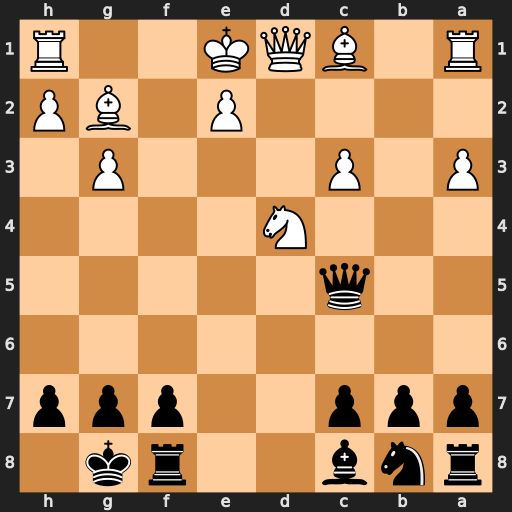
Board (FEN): rnb2rk1/ppp2ppp/8/2q5/3N4/P1P3P1/4P1BP/R1BQK2R
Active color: b
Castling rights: KQ
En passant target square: -
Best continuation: Qxc3+ Bd2 Qxd4